Question: For the UI of my app, I want a Gridview above two lines if Textviews, as shown in the image.

I can manage to get one textview to sit nicely below the gridview (using <URL> but I cannot work out how to get the second one to display properly. It always seem to be off the bottom of the screen or incredibly thin down the right hand side of the full height of the screen.
Code:
> '''
<GridView
android:id="@+id/gridview"
android:layout_alignParentTop="true"
android:layout_above="@+id/textLinearLayout"
android:layout_width="fill_parent"
android:layout_height="wrap_content"
android:columnWidth="135dp"
android:numColumns="auto_fit"
android:verticalSpacing="10dp"
android:horizontalSpacing="10dp"
android:stretchMode="columnWidth"
android:gravity="center"
/>
<LinearLayout
android:id="@+id/textLinearLayout"
android:layout_alignParentBottom="true"
android:layout_width="fill_parent"
android:layout_height="wrap_content"
android:layout_margin="10dp"
>
<LinearLayout
android:layout_width="fill_parent"
android:layout_height="wrap_content">
<TextView
android:id="@+id/textviewTimerLabel"
android:layout_width="wrap_content"
android:layout_height="wrap_content"
android:text="Elapsed time: "/>
<TextView
android:id="@+id/textviewTimerTime"
android:layout_width="wrap_content"
android:layout_height="wrap_content"
android:layout_marginRight="10dp"
android:text="00:00:00"/>
<TextView
android:id="@+id/textviewPCUTotalLabel"
android:layout_width="wrap_content"
android:layout_height="wrap_content"
android:text="Total PCU's: "/>
<TextView
android:id="@+id/textviewPCUTotal"
android:layout_width="wrap_content"
android:layout_height="wrap_content"
android:text="0"/>
</LinearLayout>
</LinearLayout>
'''
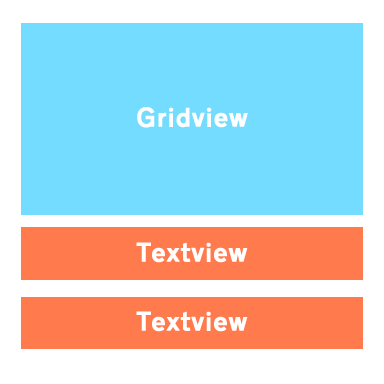
Answer: '''
<LinearLayout
...>
<GridView
...
/>
<LinearLayout
...
android:orientation="vertical"
>
<TextView
...
/>
<TextView
...
/>
<TextView
...
/>
</LinearLayout>
</LinearLayout>
'''
I'm not sure exactly why you're nesting two LinearLayouts together when one should suffice, but all you should need is to set the LinearLayout's orientation to vertical.